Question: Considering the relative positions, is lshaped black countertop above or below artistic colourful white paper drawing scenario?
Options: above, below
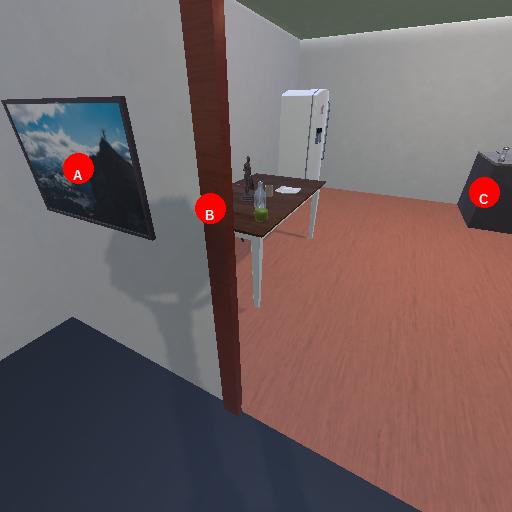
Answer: above